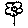
Label: flower